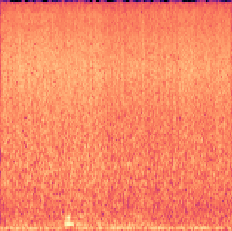
Sound class: Rain